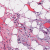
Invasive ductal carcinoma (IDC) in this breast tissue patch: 1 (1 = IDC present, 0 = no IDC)